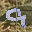
Label: 9